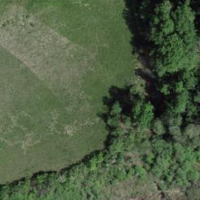
EUNIS habitat code: 23
Species observed at this site:
Sympetrum sanguineum
Conocephalus fuscus